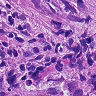
Metastatic tissue present: yes